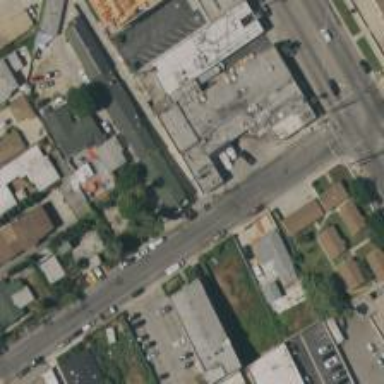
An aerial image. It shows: Alley classified as service road.